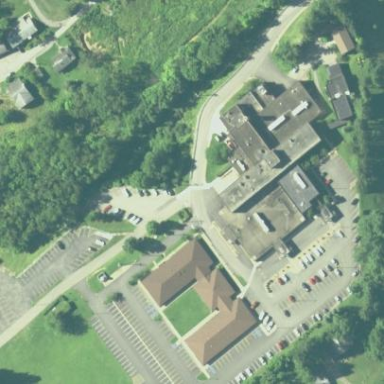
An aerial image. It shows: Healthcare facility identified as hospital.